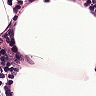
Metastatic tissue present: no